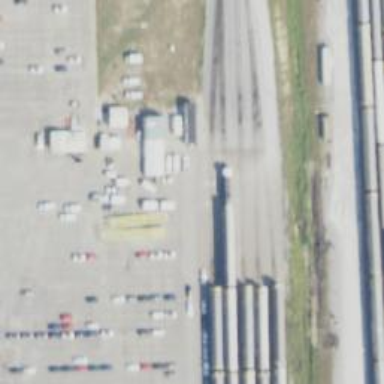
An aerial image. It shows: Rail spur service.